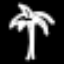
Label: palm tree